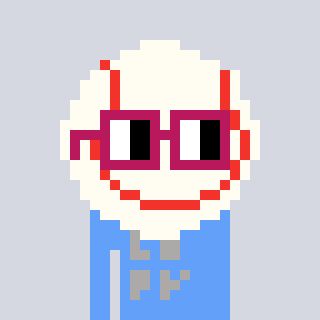
a pixel art character with square dark red glasses, a baseball ball-shaped head and a blue-colored body on a cool background